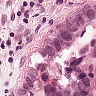
Metastatic tissue present: yes